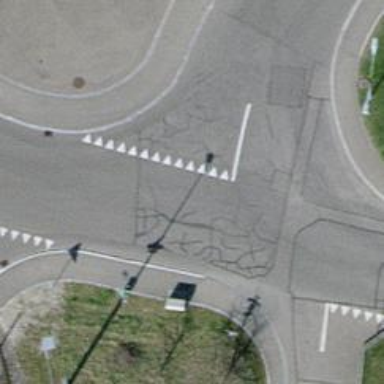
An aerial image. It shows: Road with "give way" sign.